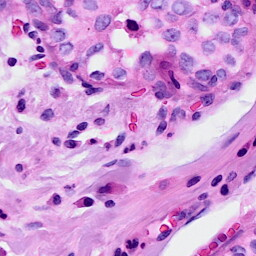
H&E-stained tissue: Breast